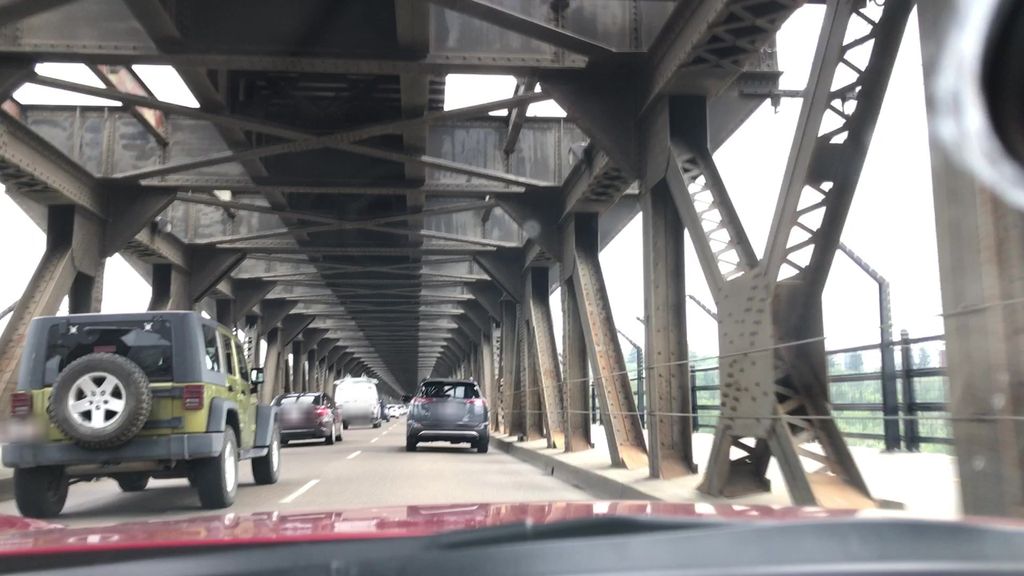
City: edmonton